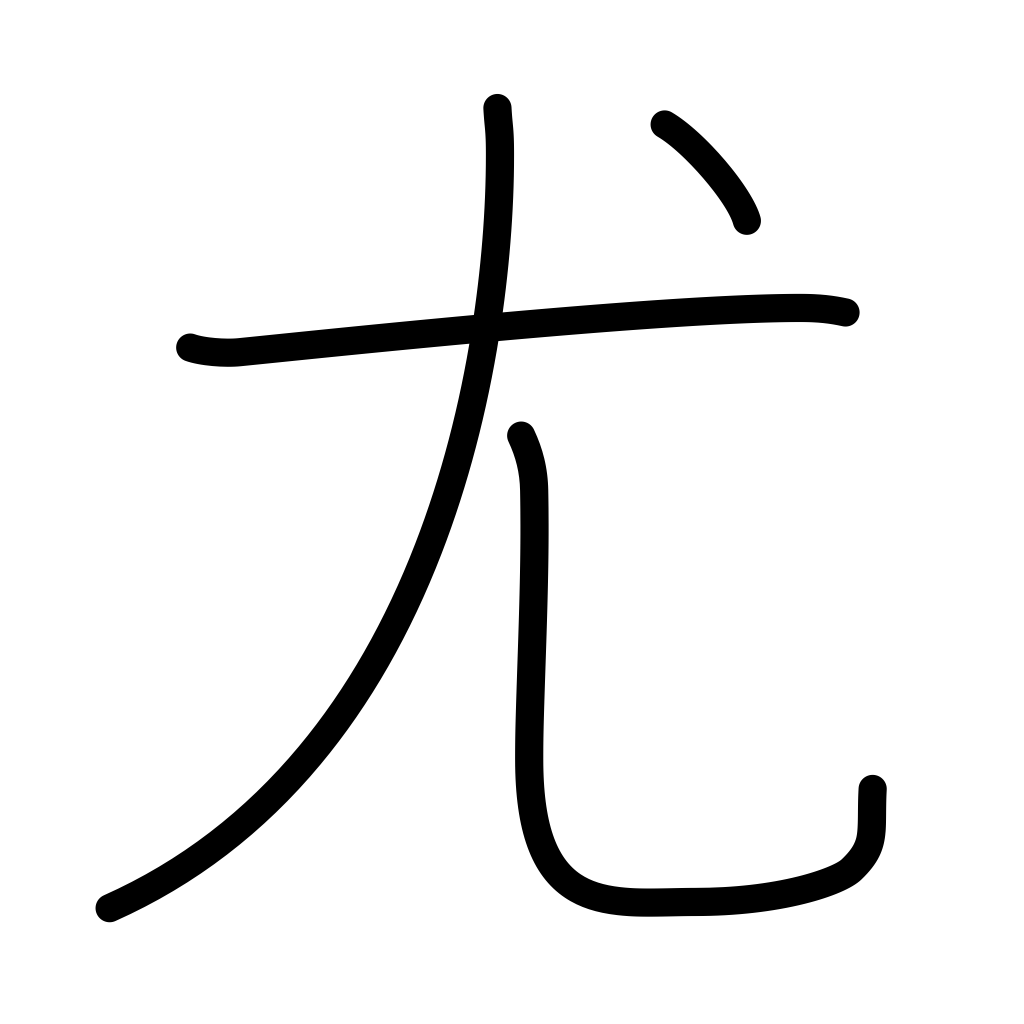
Meaning: reasonable, just, natural, superb, outstanding, plausible